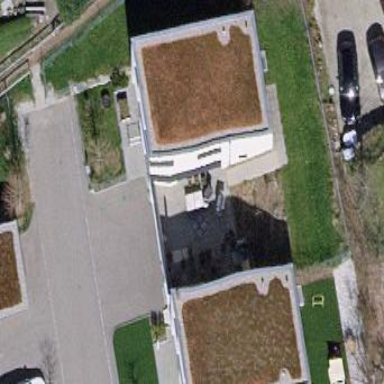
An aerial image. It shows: Flat-roofed garage building.